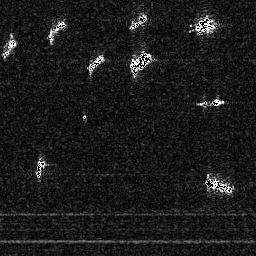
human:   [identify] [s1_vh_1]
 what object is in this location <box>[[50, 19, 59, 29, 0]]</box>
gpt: <ref>1 medium ship at the top</ref>

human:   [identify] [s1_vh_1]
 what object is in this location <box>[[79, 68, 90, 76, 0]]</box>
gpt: <ref>1 medium ship at the bottom right</ref>